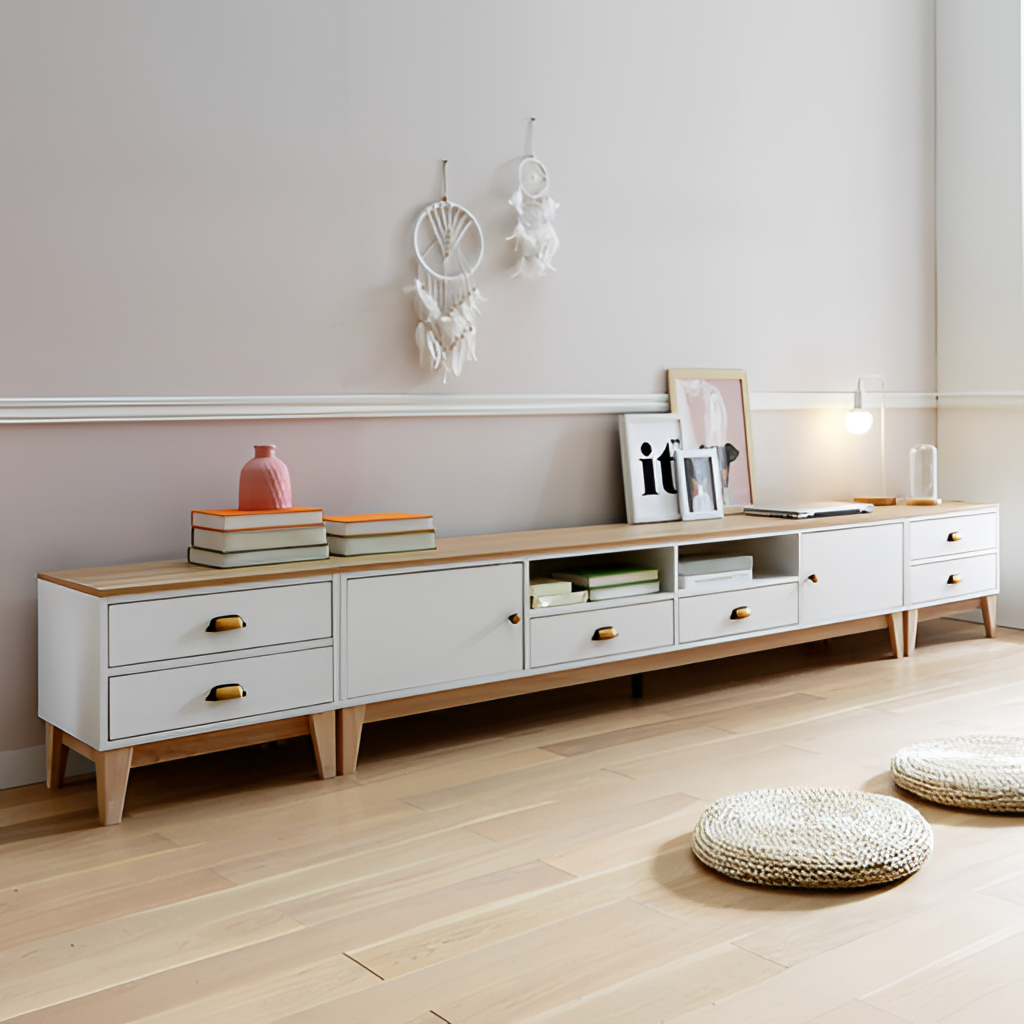
wood TV console, living room, beige wood flooring, with plank pattern, Scandinavian, beige paint wallpaper, with solid pattern